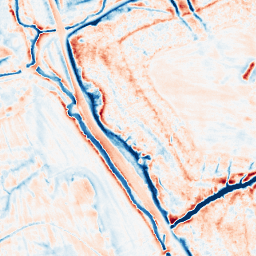
Category: edge_preserving
Decomposition family: anisotropic_diffusion
Decomposition parameters: iterations: 50
kappa: 100
gamma: 0.15
Upsampling method: sinc_hamming
Upsampling parameters: scale: 2
kernel_size: 4
Upsampling scale: 2